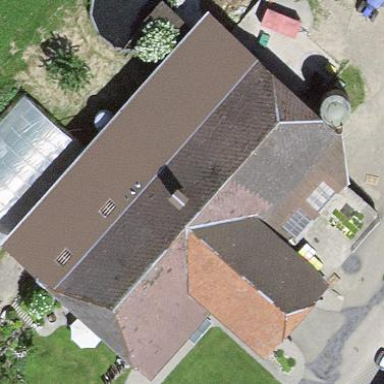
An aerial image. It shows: Farm building.